Question: I am trying to make a shiny app, which consists of a sidebar panel and a plot. In the panel, I have radio buttons to select which ID should be plotted. I also have multiple variables which user can turn off and on using plotly legend.
I want the plot to be empty when app first opens. For that, I am using 'visible = "legendonly"' in my plotly. But then, I want to keep the traces that user already activated (by clicking on them in the legend) when the ID is changed in the sidebar panel; however, since plotly get regenerated every time, again it uses 'visible = "legendonly"' option and that causes the plot to reset.
Is there a way to keep the traces (only the ones that are already selected) when a different option gets selected in the sidebar panel?
See a reproducible example below; please note that I made this example to run locally. You need to load data and packages separately into your R session. Data can be found at the bottom of the question.
'''
library(shiny)
library(plotly)
library(lubridate)
### Read mdata into your R session
'''
'''
# UI
uix <- shinyUI(pageWithSidebar(
headerPanel("Data"),
sidebarPanel(
radioButtons('vars', 'ID',
c("1", "2")),
helpText('Select an ID.')
),
mainPanel(
h4("Plot"),
plotlyOutput("myPlot")
)
)
)
'''
'''
# SERVER
serverx <- function(input, output) {
#load("Data/mdata.RData") #comment out this part and load data locally
# a large table, reative to input$show_vars
output$uteTable = renderDataTable({
ute[, input$show_vars, drop = FALSE]
})
output$myPlot = renderPlotly(
{
p <- plot_ly() %>%
layout(title = "Title", xaxis = list(tickformat = "%b %Y", title = "Date"),
yaxis = list(title = "Y"))
## Add the IDs selected in input$vars
for (item in input$vars) {
mdata %>%
mutate(Date = make_date(Year, Month, 15)) %>%
filter(ID == item) -> foo
p <- add_lines(p, data = foo, x = ~Date, y = ~Value, color = ~Variable, visible = "legendonly",
evaluate = TRUE)
p <- p %>% layout(showlegend = TRUE,
legend = list(orientation = "v", # show entries horizontally
xanchor = "center", # use center of legend as anchor
x = 100, y=1))
}
print(p)
})
}
'''
'''
shinyApp(uix, serverx)
'''

<URL>
### Question: is it possible to keep the Var1 trace when changing to ID == 2?
I think it'd be possible if I could change the 'visible = 'legendonly' to 'TRUE' right after app deployment, so it only applies to the first example of the plot. Probably, I need to change 'evaluate' to 'FALSE' as well.
'''
mdata <- structure(list(Year = c(2015L, 2015L, 2015L, 2015L, 2015L, 2015L,
2015L, 2015L, 2015L, 2015L, 2015L, 2015L, 2015L, 2015L, 2015L,
2015L, 2015L, 2015L, 2015L, 2015L, 2015L, 2015L, 2015L, 2015L,
2015L, 2015L, 2015L, 2015L, 2015L, 2015L, 2015L, 2015L, 2015L,
2015L, 2015L, 2015L, 2015L, 2015L, 2015L, 2015L, 2015L, 2015L,
2015L, 2015L, 2015L, 2015L, 2015L, 2015L), Month = c(1L, 1L,
1L, 1L, 2L, 2L, 2L, 2L, 3L, 3L, 3L, 3L, 4L, 4L, 4L, 4L, 5L, 5L,
5L, 5L, 6L, 6L, 6L, 6L, 7L, 7L, 7L, 7L, 8L, 8L, 8L, 8L, 9L, 9L,
9L, 9L, 10L, 10L, 10L, 10L, 11L, 11L, 11L, 11L, 12L, 12L, 12L,
12L), Variable = c("Var1", "Var1", "Var2", "Var2", "Var1", "Var1",
"Var2", "Var2", "Var1", "Var1", "Var2", "Var2", "Var1", "Var1",
"Var2", "Var2", "Var1", "Var1", "Var2", "Var2", "Var1", "Var1",
"Var2", "Var2", "Var1", "Var1", "Var2", "Var2", "Var1", "Var1",
"Var2", "Var2", "Var1", "Var1", "Var2", "Var2", "Var1", "Var1",
"Var2", "Var2", "Var1", "Var1", "Var2", "Var2", "Var1", "Var1",
"Var2", "Var2"), ID = c(1, 2, 1, 2, 1, 2, 1, 2, 1, 2, 1, 2, 1,
2, 1, 2, 1, 2, 1, 2, 1, 2, 1, 2, 1, 2, 1, 2, 1, 2, 1, 2, 1, 2,
1, 2, 1, 2, 1, 2, 1, 2, 1, 2, 1, 2, 1, 2), Value = c(187.797761979167,
6.34656438541666, 202.288468333333, 9.<PHONE>, 130.620451458333,
4.<PHONE>, 169.<PHONE>, 7.<PHONE>, 290.<PHONE>,
10.8697671666667, 178.527960520833, 7.<PHONE>, 234.<PHONE>,
8.<PHONE>, 173.827054583333, 7.54521947916667, 164.359205635417,
5.55496292708333, 151.75458625, 6.361610625, 190.<PHONE>,
6.45046077083333, 191.377006770833, 8.04720916666667, 170.714612604167,
5.98860073958333, 210.827157916667, 9.46311385416667, 145.784868927083,
5.16647911458333, <PHONE>, 6.<PHONE>, 147.442681895833, 5.43921594791667,
153.<PHONE>, 6.39029208333333, 165.<PHONE>, 5.<PHONE>,
197.179256875, 8.73210604166667, 148.<PHONE>, 5.<PHONE>,
176.859451354167, 7.65670020833333, 186.215496677083, 7.<PHONE>,
219.<PHONE>, 9.39468864583333)), class = c("grouped_df",
"tbl_df", "tbl", "data.frame"), row.names = c(NA, -48L), groups = structure(list(
Year = 2015L, .rows = list(1:48)), row.names = c(NA, -1L), class = c("tbl_df",
"tbl", "data.frame"), .drop = TRUE))
'''
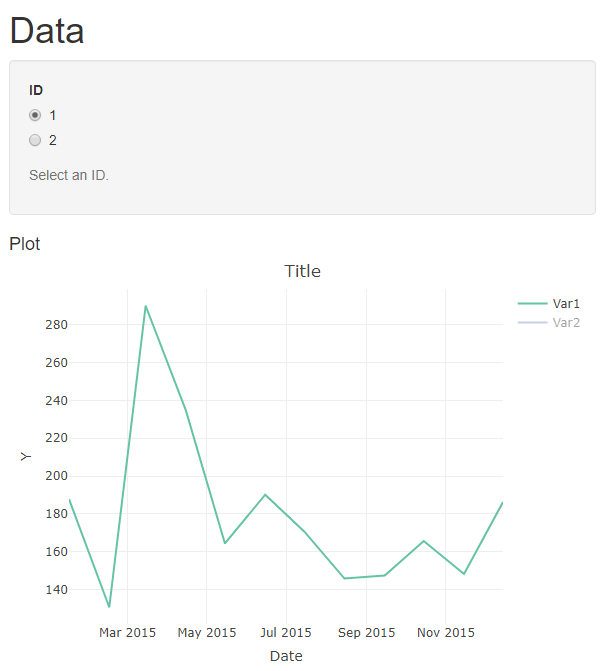
Answer: The following uses 'plotlyProxy' to replace the data for the existing plotly object (and traces) and therefore avoids re-rendering the plot. This approach is faster than re-rendering.
'''
library(shiny)
library(plotly)
library(lubridate)
'''
'''
# UI
uix <- shinyUI(pageWithSidebar(
headerPanel("Data"),
sidebarPanel(
radioButtons('myID', 'ID',
c("1", "2")),
helpText('Select an ID.')
),
mainPanel(
h4("Plot"),
plotlyOutput("myPlot")
)
)
)
'''
'''
# SERVER
serverx <- function(input, output, session) {
output$myPlot = renderPlotly({
p <- plot_ly() %>%
layout(title = "Title", xaxis = list(tickformat = "%b %Y", title = "Date"),
yaxis = list(title = "Y"))
mdata %>%
mutate(Date = make_date(Year, Month, 15)) %>%
filter(ID == 1) -> IDData
p <- add_lines(p, data = IDData, x = ~Date, y = ~Value,
color = ~Variable, visible = "legendonly")
p <- p %>% layout(showlegend = TRUE,
legend = list(orientation = "v", # show entries horizontally
xanchor = "center", # use center of legend as anchor
x = 100, y=1))
p
})
myPlotProxy <- plotlyProxy("myPlot", session)
observe({
mdata %>%
mutate(Date = make_date(Year, Month, 15)) %>%
filter(ID == input$myID) -> IDData
req(IDData)
uniqueVars <- unique(IDData$Variable)
for(i in seq_along(uniqueVars)){
IDData %>% filter(Variable == uniqueVars[i]) -> VarData
plotlyProxyInvoke(myPlotProxy, "restyle", list(x = list(VarData$Date),
y = list(VarData$Value)), list(i-1))
}
})
}
'''
'''
shinyApp(uix, serverx)
'''
<URL>
For further information please also see chapter "17.3.1 Partial plotly updates" in the <URL>.
'''
### Read mdata into your R session
mdata <- structure(list(Year = c(2015L, 2015L, 2015L, 2015L, 2015L, 2015L,
2015L, 2015L, 2015L, 2015L, 2015L, 2015L, 2015L, 2015L, 2015L,
2015L, 2015L, 2015L, 2015L, 2015L, 2015L, 2015L, 2015L, 2015L,
2015L, 2015L, 2015L, 2015L, 2015L, 2015L, 2015L, 2015L, 2015L,
2015L, 2015L, 2015L, 2015L, 2015L, 2015L, 2015L, 2015L, 2015L,
2015L, 2015L, 2015L, 2015L, 2015L, 2015L), Month = c(1L, 1L,
1L, 1L, 2L, 2L, 2L, 2L, 3L, 3L, 3L, 3L, 4L, 4L, 4L, 4L, 5L, 5L,
5L, 5L, 6L, 6L, 6L, 6L, 7L, 7L, 7L, 7L, 8L, 8L, 8L, 8L, 9L, 9L,
9L, 9L, 10L, 10L, 10L, 10L, 11L, 11L, 11L, 11L, 12L, 12L, 12L,
12L), Variable = c("Var1", "Var1", "Var2", "Var2", "Var1", "Var1",
"Var2", "Var2", "Var1", "Var1", "Var2", "Var2", "Var1", "Var1",
"Var2", "Var2", "Var1", "Var1", "Var2", "Var2", "Var1", "Var1",
"Var2", "Var2", "Var1", "Var1", "Var2", "Var2", "Var1", "Var1",
"Var2", "Var2", "Var1", "Var1", "Var2", "Var2", "Var1", "Var1",
"Var2", "Var2", "Var1", "Var1", "Var2", "Var2", "Var1", "Var1",
"Var2", "Var2"), ID = c(1, 2, 1, 2, 1, 2, 1, 2, 1, 2, 1, 2, 1,
2, 1, 2, 1, 2, 1, 2, 1, 2, 1, 2, 1, 2, 1, 2, 1, 2, 1, 2, 1, 2,
1, 2, 1, 2, 1, 2, 1, 2, 1, 2, 1, 2, 1, 2), Value = c(187.797761979167,
6.34656438541666, 202.288468333333, 9.<PHONE>, 130.620451458333,
4.<PHONE>, 169.<PHONE>, 7.<PHONE>, 290.<PHONE>,
10.8697671666667, 178.527960520833, 7.<PHONE>, 234.<PHONE>,
8.<PHONE>, 173.827054583333, 7.54521947916667, 164.359205635417,
5.55496292708333, 151.75458625, 6.361610625, 190.<PHONE>,
6.45046077083333, 191.377006770833, 8.04720916666667, 170.714612604167,
5.98860073958333, 210.827157916667, 9.46311385416667, 145.784868927083,
5.16647911458333, <PHONE>, 6.<PHONE>, 147.442681895833, 5.43921594791667,
153.<PHONE>, 6.39029208333333, 165.<PHONE>, 5.<PHONE>,
197.179256875, 8.73210604166667, 148.<PHONE>, 5.<PHONE>,
176.859451354167, 7.65670020833333, 186.215496677083, 7.<PHONE>,
219.<PHONE>, 9.39468864583333)), class = c("grouped_df",
"tbl_df", "tbl", "data.frame"), row.names = c(NA, -48L), groups = structure(list(
Year = 2015L, .rows = list(1:48)), row.names = c(NA, -1L), class = c("tbl_df",
"tbl", "data.frame"), .drop = TRUE))
'''
---
The following is an alternative server function to update the trace data with a single 'plotlyProxyInvoke' call (avoiding the for-loop):
'''
serverx <- function(input, output, session) {
output$myPlot = renderPlotly({
p <- plot_ly() %>%
layout(title = "Title", xaxis = list(tickformat = "%b %Y", title = "Date"),
yaxis = list(title = "Y"))
mdata %>%
mutate(Date = make_date(Year, Month, 15)) %>%
filter(ID == 1) -> IDData
p <- add_lines(p, data = IDData, x = ~Date, y = ~Value,
color = ~Variable, visible = "legendonly")
p <- p %>% layout(showlegend = TRUE,
legend = list(orientation = "v", # show entries horizontally
xanchor = "center", # use center of legend as anchor
x = 100, y=1))
p
})
myPlotProxy <- plotlyProxy("myPlot", session)
IDDataList <- split(mdata %>% mutate(Date = make_date(Year, Month, 15)), ~ ID + Variable)
observe({
selectedIDDataList <- setNames(lapply(list("Date", "Value"), function(i){
unname(lapply(IDDataList[paste0(input$myID, ".Var", c(1L, 2L))], function(j){j[[i]]}))
}), c("x", "y"))
plotlyProxyInvoke(myPlotProxy, "restyle", selectedIDDataList, seq_along(selectedIDDataList)-1)
})
}
'''